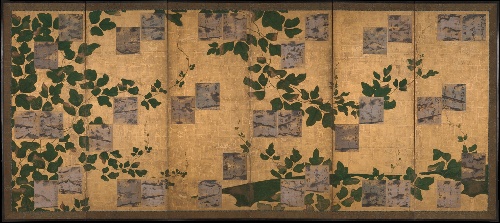
Title: 伝近衛信尋書・伝長谷川宗也絵　葛下絵色紙貼付　『和漢朗詠集』　屏風|Anthology of Japanese and Chinese Poems (Wakan rōeishū) with Underpainting of Arrowroot Vines
Artist: Konoe Nobuhiro|Hasegawa Sōya
Artist bio: Japanese, 1599–1649|Japanese, born 1590
Date: early 17th century
Object type: Screen
Classification: Paintings
Medium: Six-panel folding screen; ink and color on gilt paper
Culture: Japan
Period: Edo period (1615–1868)
Dimensions: Image: 65 3/4 in. × 12 ft. 4 in. (167 × 375.9 cm)
Department: Asian Art
Credit line: Purchase, several members of The Chairman's Council Gifts, 2001
Accession year: 2001
Repository: Metropolitan Museum of Art, New York, NY
Tags: Leaves